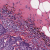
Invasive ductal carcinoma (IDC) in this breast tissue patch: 1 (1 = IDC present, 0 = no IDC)